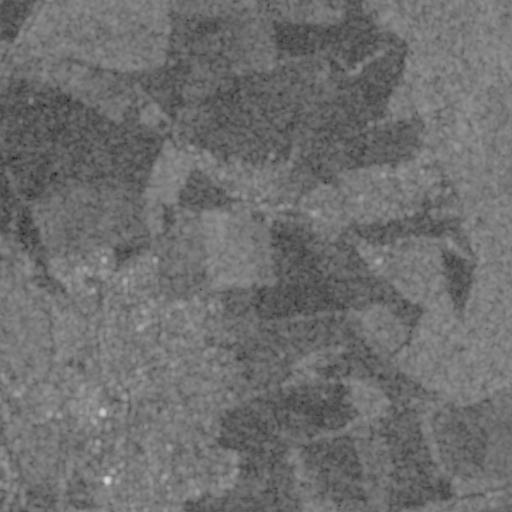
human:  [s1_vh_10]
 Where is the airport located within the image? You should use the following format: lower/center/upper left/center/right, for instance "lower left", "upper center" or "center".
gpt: The airport is located in the upper center of the image.
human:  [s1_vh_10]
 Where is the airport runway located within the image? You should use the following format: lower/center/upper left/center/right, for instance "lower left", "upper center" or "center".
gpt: The airport runway is located in the upper center of the image.
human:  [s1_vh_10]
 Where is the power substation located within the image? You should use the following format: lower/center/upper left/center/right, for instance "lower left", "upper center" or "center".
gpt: The power substation is located in the center right of the image.
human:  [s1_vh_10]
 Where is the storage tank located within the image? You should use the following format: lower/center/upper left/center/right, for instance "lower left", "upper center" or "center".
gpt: The storage tank is located in the lower left of the image.
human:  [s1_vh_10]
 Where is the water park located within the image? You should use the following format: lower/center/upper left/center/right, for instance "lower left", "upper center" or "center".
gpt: The water park is located in the lower left of the image.
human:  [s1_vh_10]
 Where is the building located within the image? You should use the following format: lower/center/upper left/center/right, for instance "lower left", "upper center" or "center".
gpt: There is no building in the image.

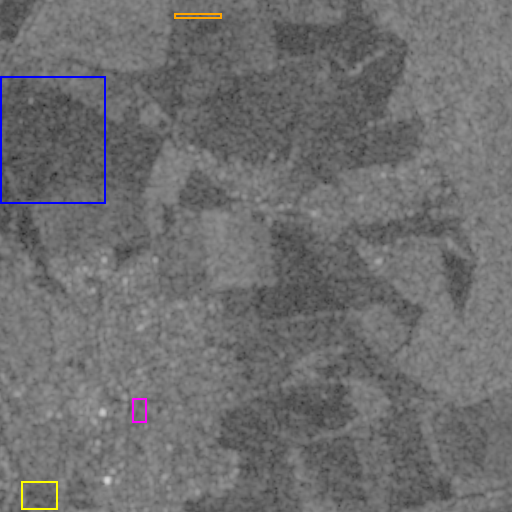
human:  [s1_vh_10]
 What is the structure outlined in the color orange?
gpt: The structure outlined in orange is an airport.
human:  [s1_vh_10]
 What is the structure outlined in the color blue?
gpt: The structure outlined in blue is a crop field.
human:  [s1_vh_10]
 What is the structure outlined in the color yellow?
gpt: The structure outlined in yellow is a park.
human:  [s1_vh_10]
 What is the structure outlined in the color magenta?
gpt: The structure outlined in magenta is a parking lot.
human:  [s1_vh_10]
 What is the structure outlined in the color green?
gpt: There is no green outline.